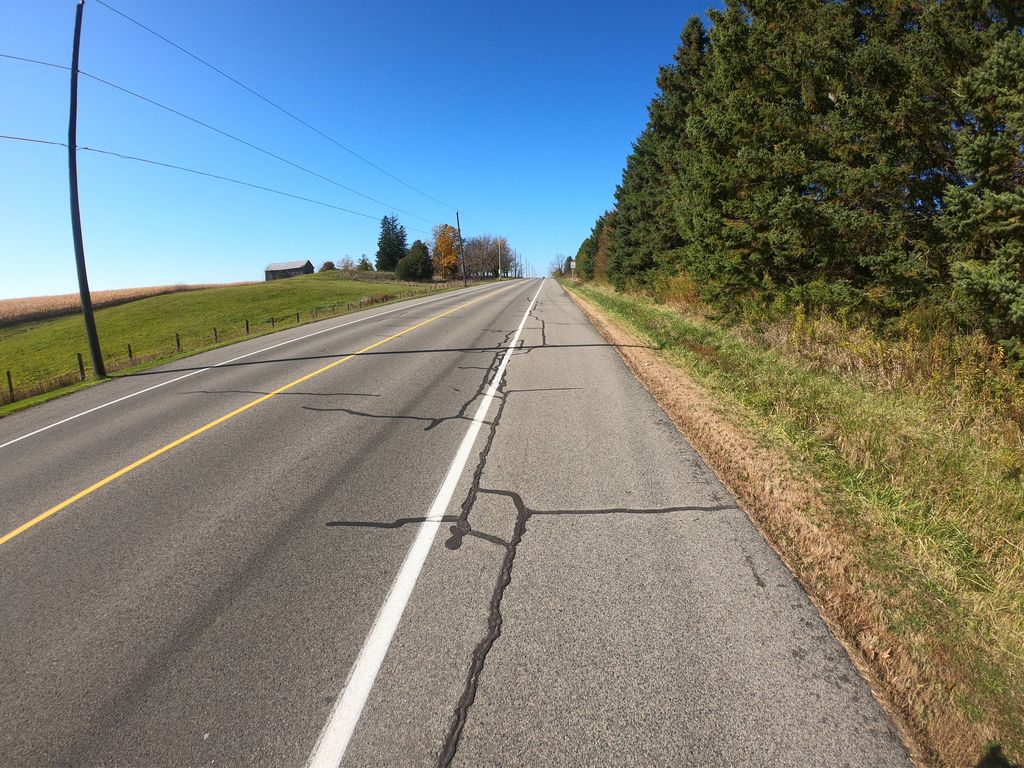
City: kitchener-waterloo